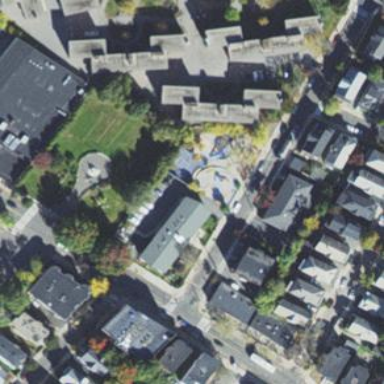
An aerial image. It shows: Social center.